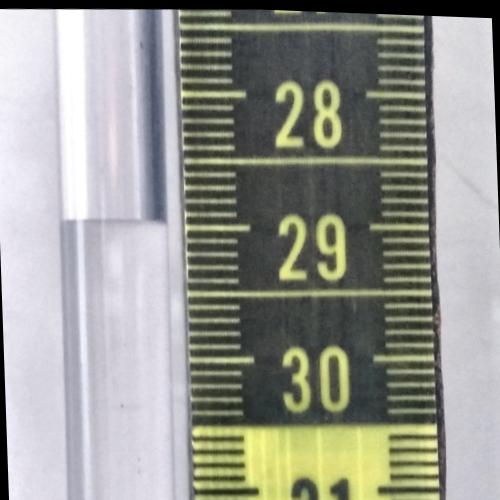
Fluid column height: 29.0 cm